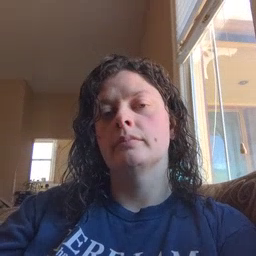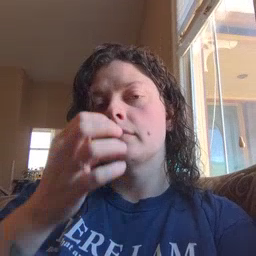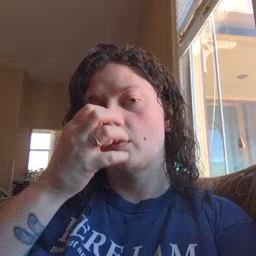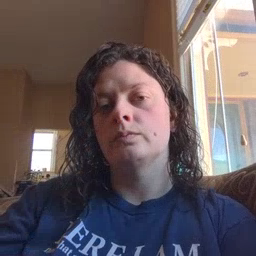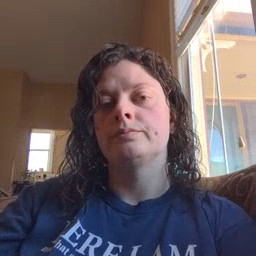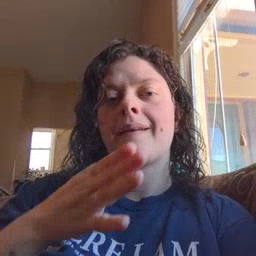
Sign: clown